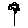
Label: flower